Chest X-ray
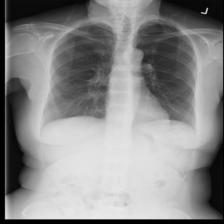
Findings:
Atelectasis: negative
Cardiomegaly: negative
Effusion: negative
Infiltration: negative
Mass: negative
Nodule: negative
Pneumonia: negative
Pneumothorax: negative
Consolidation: negative
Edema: negative
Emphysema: negative
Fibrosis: negative
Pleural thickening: negative
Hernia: negative